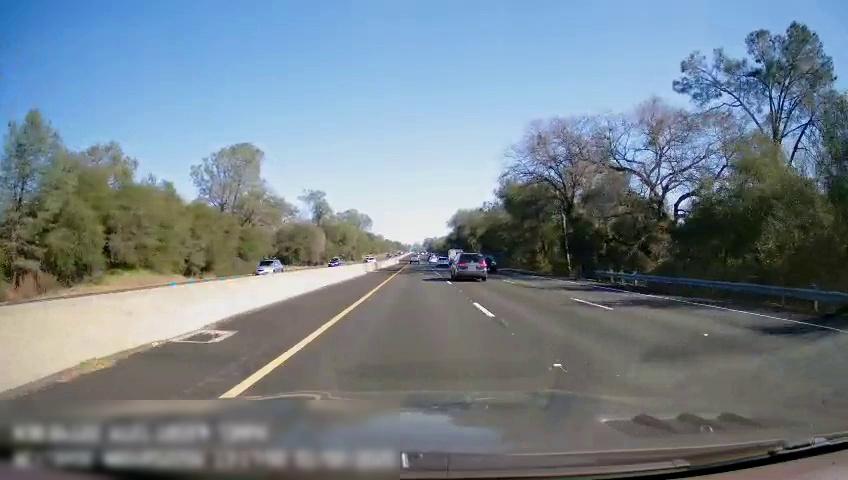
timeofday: Day
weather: Sunny
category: Drivable Space
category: Vehicles | Car
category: Vehicles | SUV
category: Vehicles | SUV
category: Vehicles | SUV
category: Vehicles | SUV
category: Vehicles | Van
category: Vehicles | Car
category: Vehicles | Car
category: Lanes | Current Lane
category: Lanes | Current Lane
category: Lanes | Alternate Lane
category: Lanes | Alternate Lane